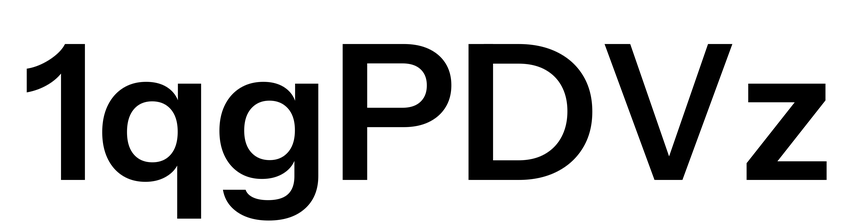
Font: InstrumentSans_SemiBold